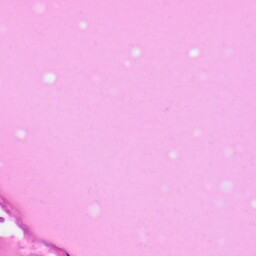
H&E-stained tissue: Pancreatic